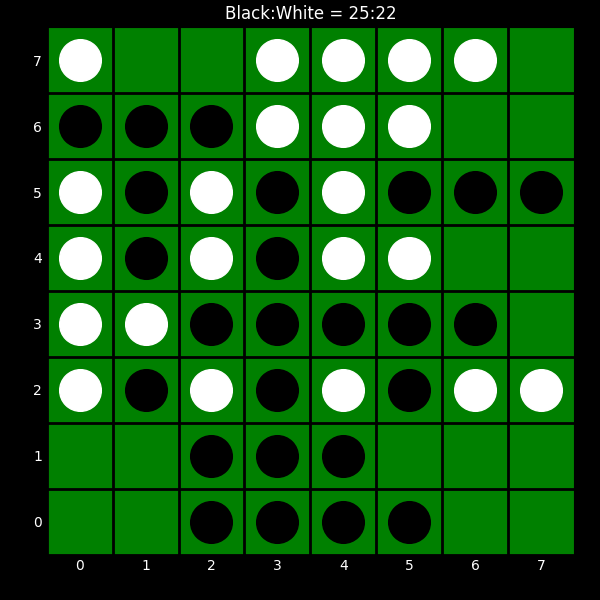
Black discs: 25
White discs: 22